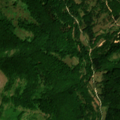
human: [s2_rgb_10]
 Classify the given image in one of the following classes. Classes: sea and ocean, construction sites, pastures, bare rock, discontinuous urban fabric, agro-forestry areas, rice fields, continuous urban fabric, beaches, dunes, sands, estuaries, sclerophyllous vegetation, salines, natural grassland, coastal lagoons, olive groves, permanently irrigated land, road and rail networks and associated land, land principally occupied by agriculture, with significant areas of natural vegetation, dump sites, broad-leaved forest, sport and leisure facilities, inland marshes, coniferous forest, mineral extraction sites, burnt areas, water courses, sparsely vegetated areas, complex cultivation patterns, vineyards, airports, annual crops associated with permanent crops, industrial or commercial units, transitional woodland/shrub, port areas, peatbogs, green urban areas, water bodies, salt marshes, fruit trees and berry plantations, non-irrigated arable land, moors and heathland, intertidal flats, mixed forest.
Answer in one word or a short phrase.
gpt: land principally occupied by agriculture, with significant areas of natural vegetation, broad-leaved forest, natural grassland, transitional woodland/shrub